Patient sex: M
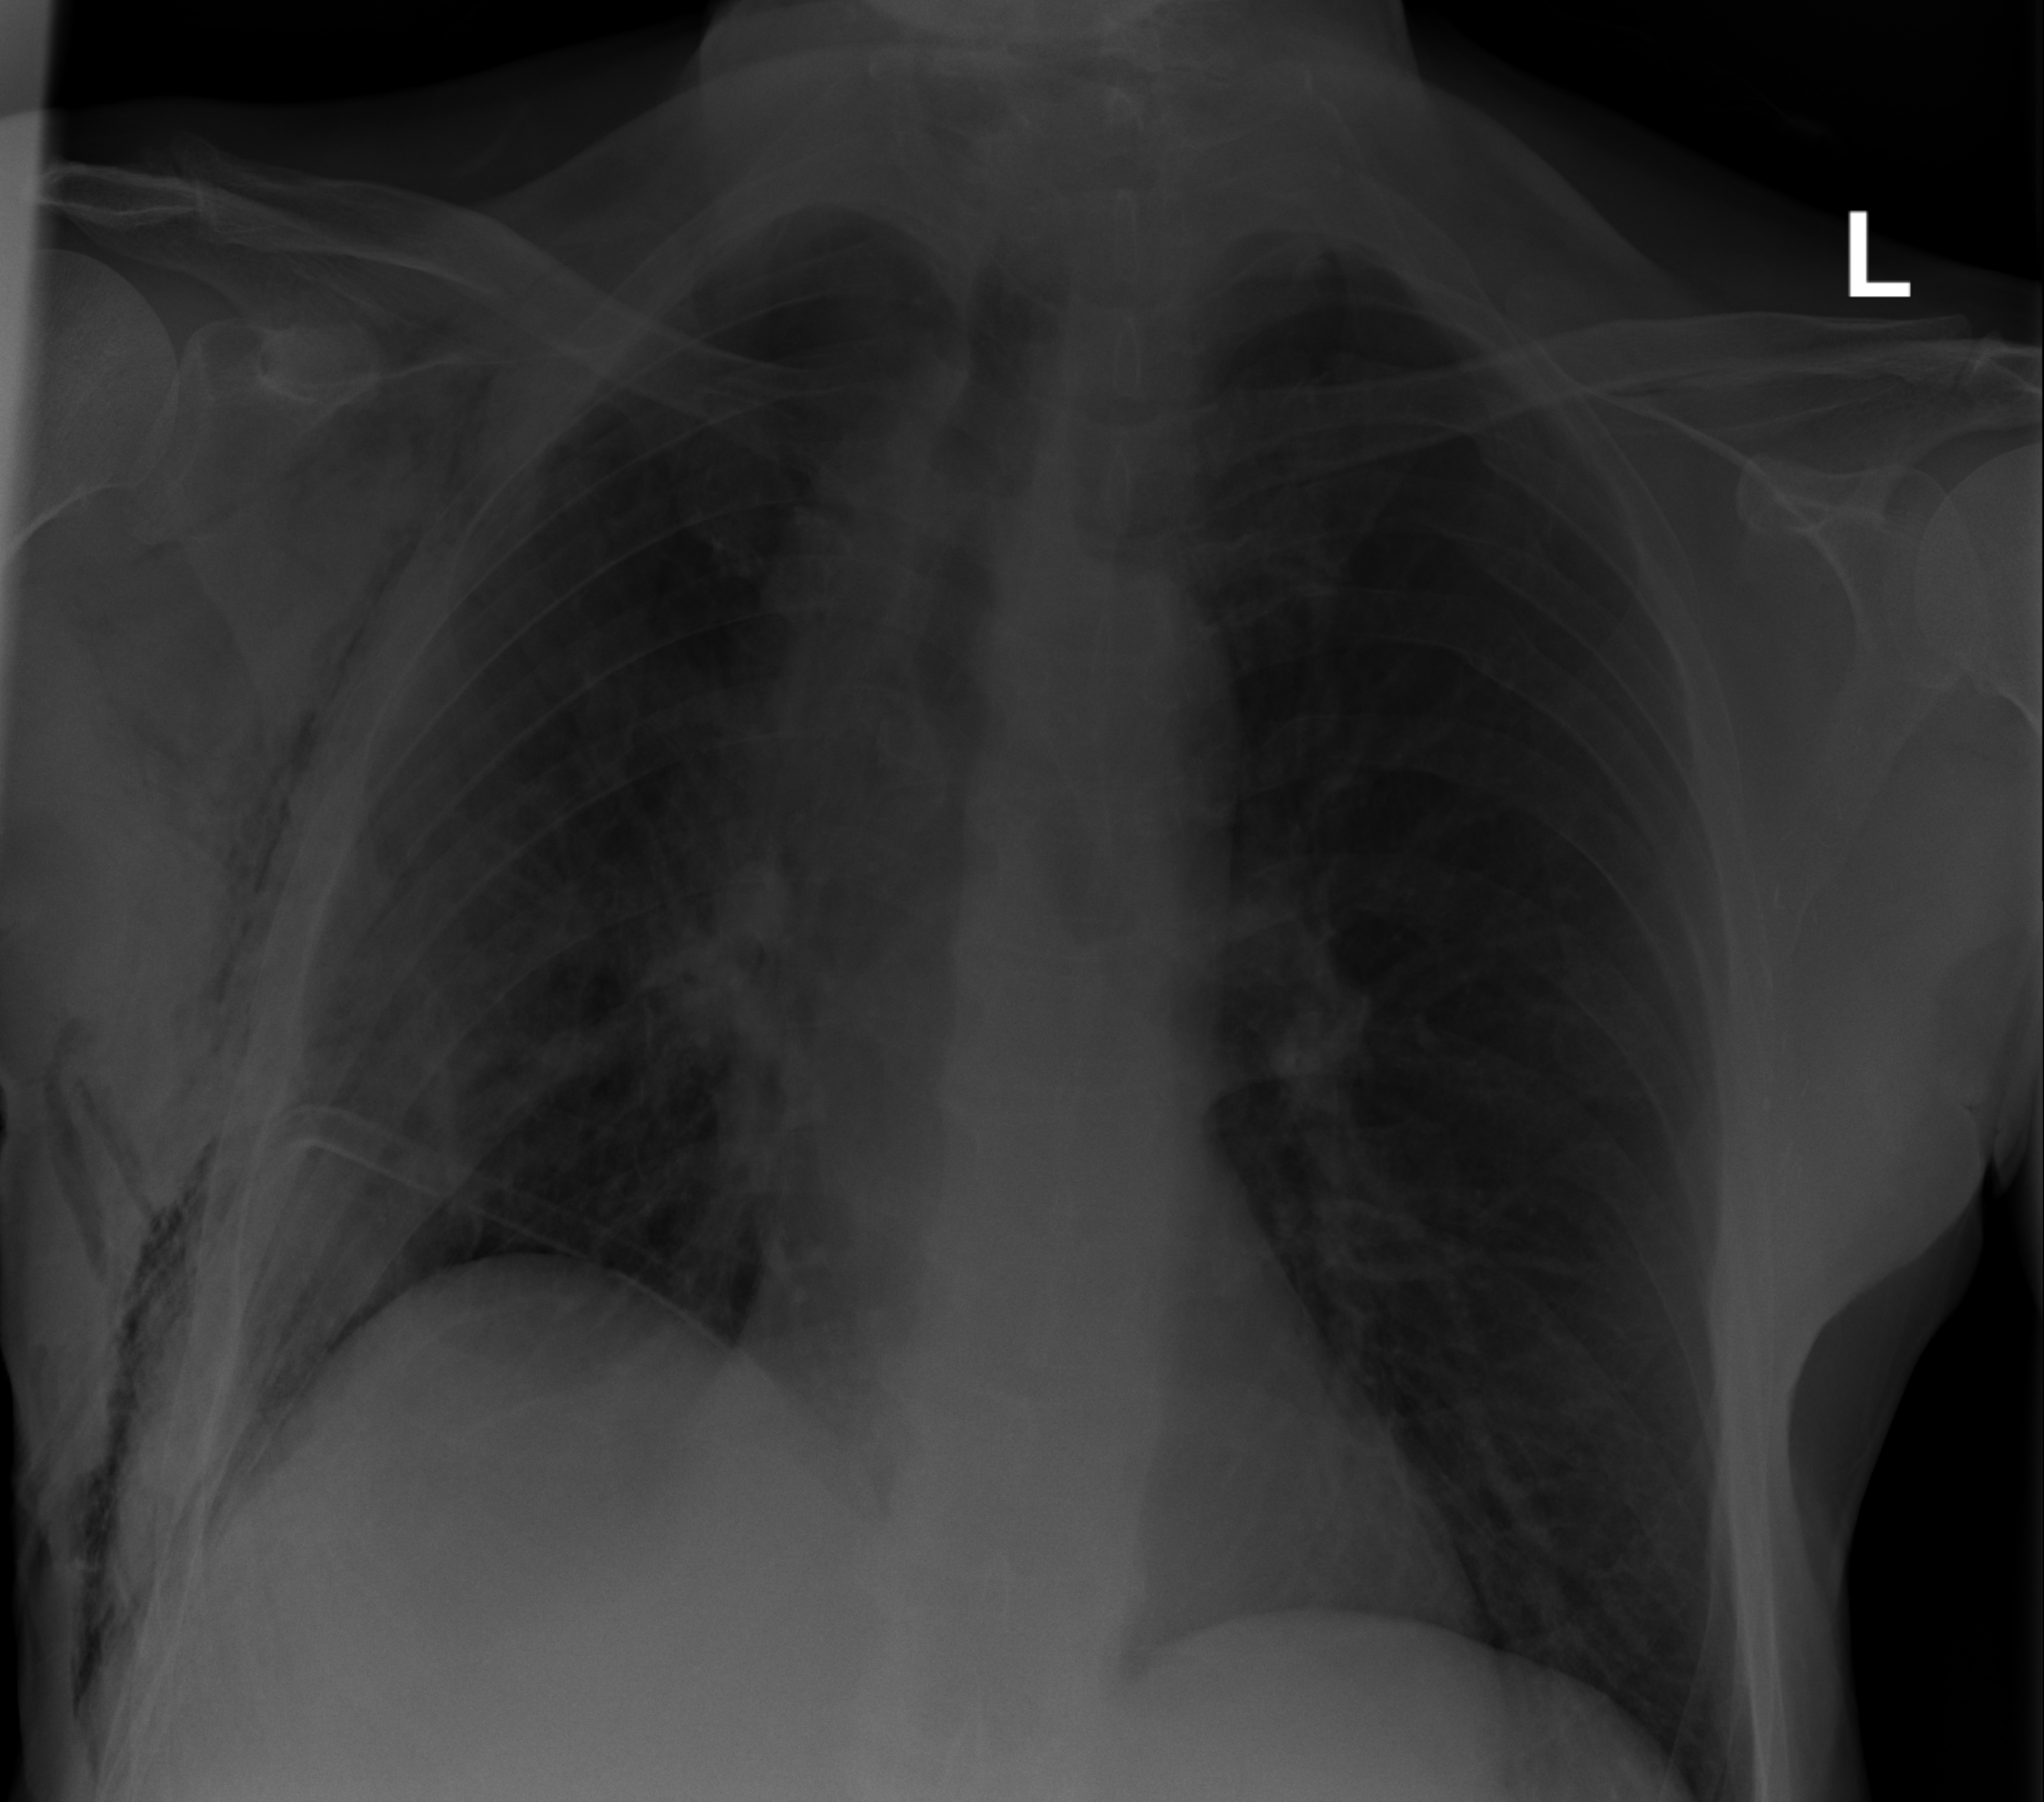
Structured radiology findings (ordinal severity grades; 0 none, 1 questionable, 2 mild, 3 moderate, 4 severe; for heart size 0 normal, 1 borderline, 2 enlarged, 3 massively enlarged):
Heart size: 0
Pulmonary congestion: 0
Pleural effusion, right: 0
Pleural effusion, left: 0
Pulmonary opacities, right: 0
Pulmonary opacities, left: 0
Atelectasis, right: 2
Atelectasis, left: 0